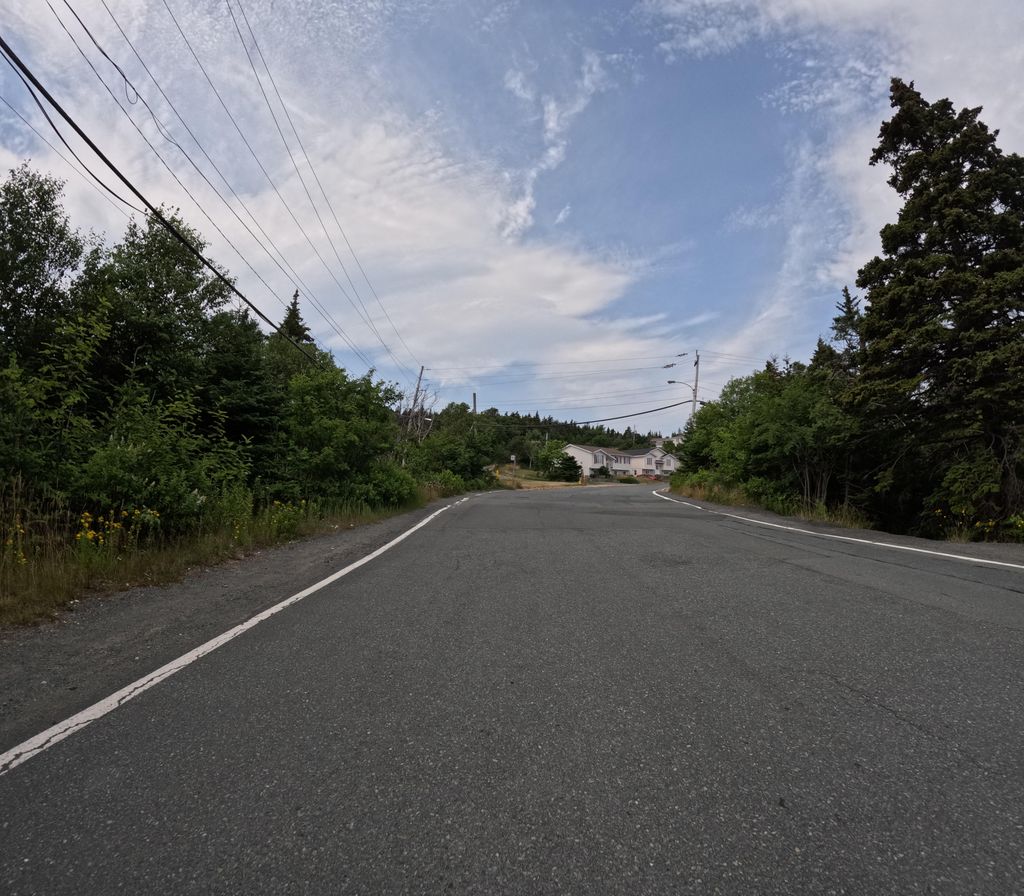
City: st_johns